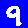
Digit: 9